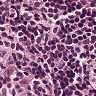
Metastatic tissue present: no